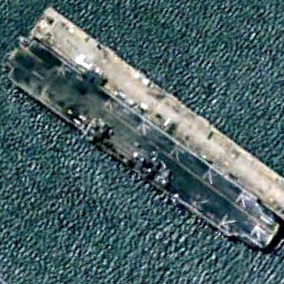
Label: assault